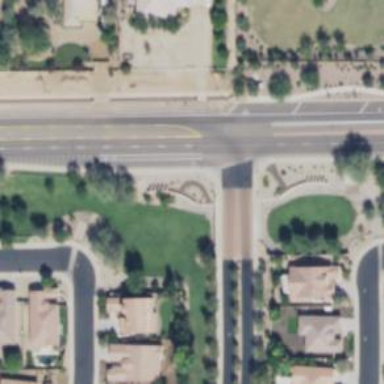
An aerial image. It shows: Road with stop sign.